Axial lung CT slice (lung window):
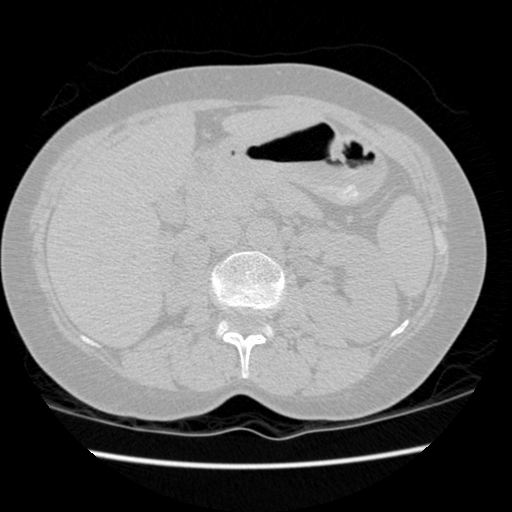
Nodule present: no